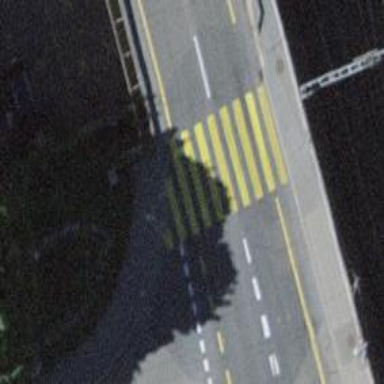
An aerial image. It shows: Uncontrolled zebra crossing with notable zebra markings.